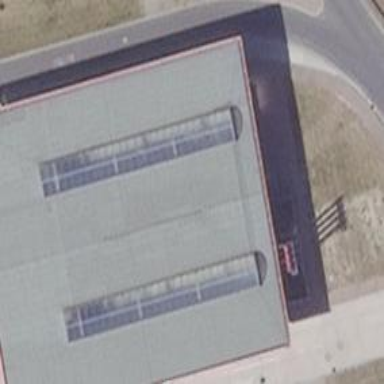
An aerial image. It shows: View of roof of building.